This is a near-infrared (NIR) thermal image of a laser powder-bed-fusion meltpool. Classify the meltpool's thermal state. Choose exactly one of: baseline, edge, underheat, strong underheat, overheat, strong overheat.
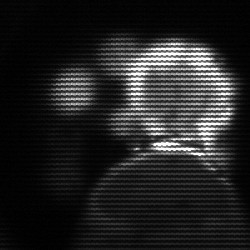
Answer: baseline